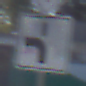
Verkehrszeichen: VerlaufVorfahrtsstrasse5
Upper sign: Vorfahrtsstrasse
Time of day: MorningAfternoon
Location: Outdoor (Suburban)
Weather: PartlyCloudy
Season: NotSpecified
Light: Natural